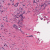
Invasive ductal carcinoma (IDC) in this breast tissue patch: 0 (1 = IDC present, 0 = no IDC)